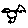
Label: bird